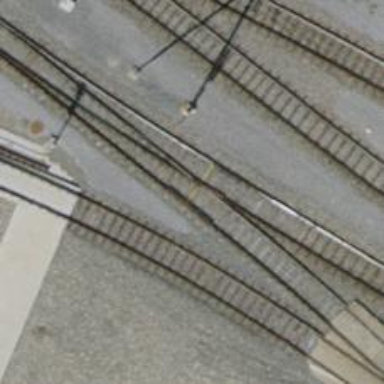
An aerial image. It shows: Single-track electrified railway service yard with contact line for trains.